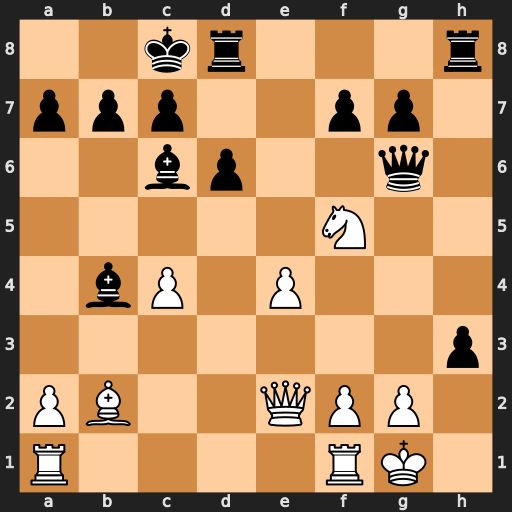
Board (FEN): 2kr3r/ppp2pp1/2bp2q1/5N2/1bP1P3/7p/PB2QPP1/R4RK1
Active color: w
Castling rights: -
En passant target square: -
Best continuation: Ne7+ Kb8 Nxg6